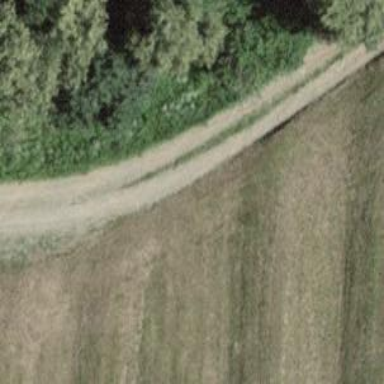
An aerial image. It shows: Unpaved track road.